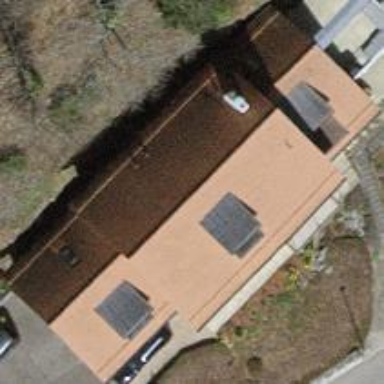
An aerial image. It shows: Detached building.